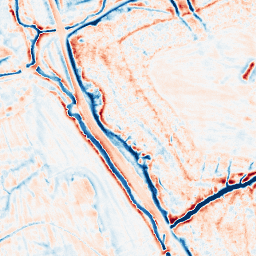
Category: edge_preserving
Decomposition family: bilateral
Decomposition parameters: d: 15
sigma_color: 50
sigma_space: 25
Upsampling method: sinc_blackman
Upsampling parameters: scale: 4
kernel_size: 16
Upsampling scale: 4